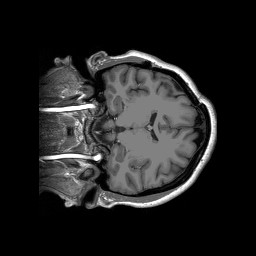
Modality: T1w
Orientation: coronal
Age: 41
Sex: female
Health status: ill